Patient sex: M
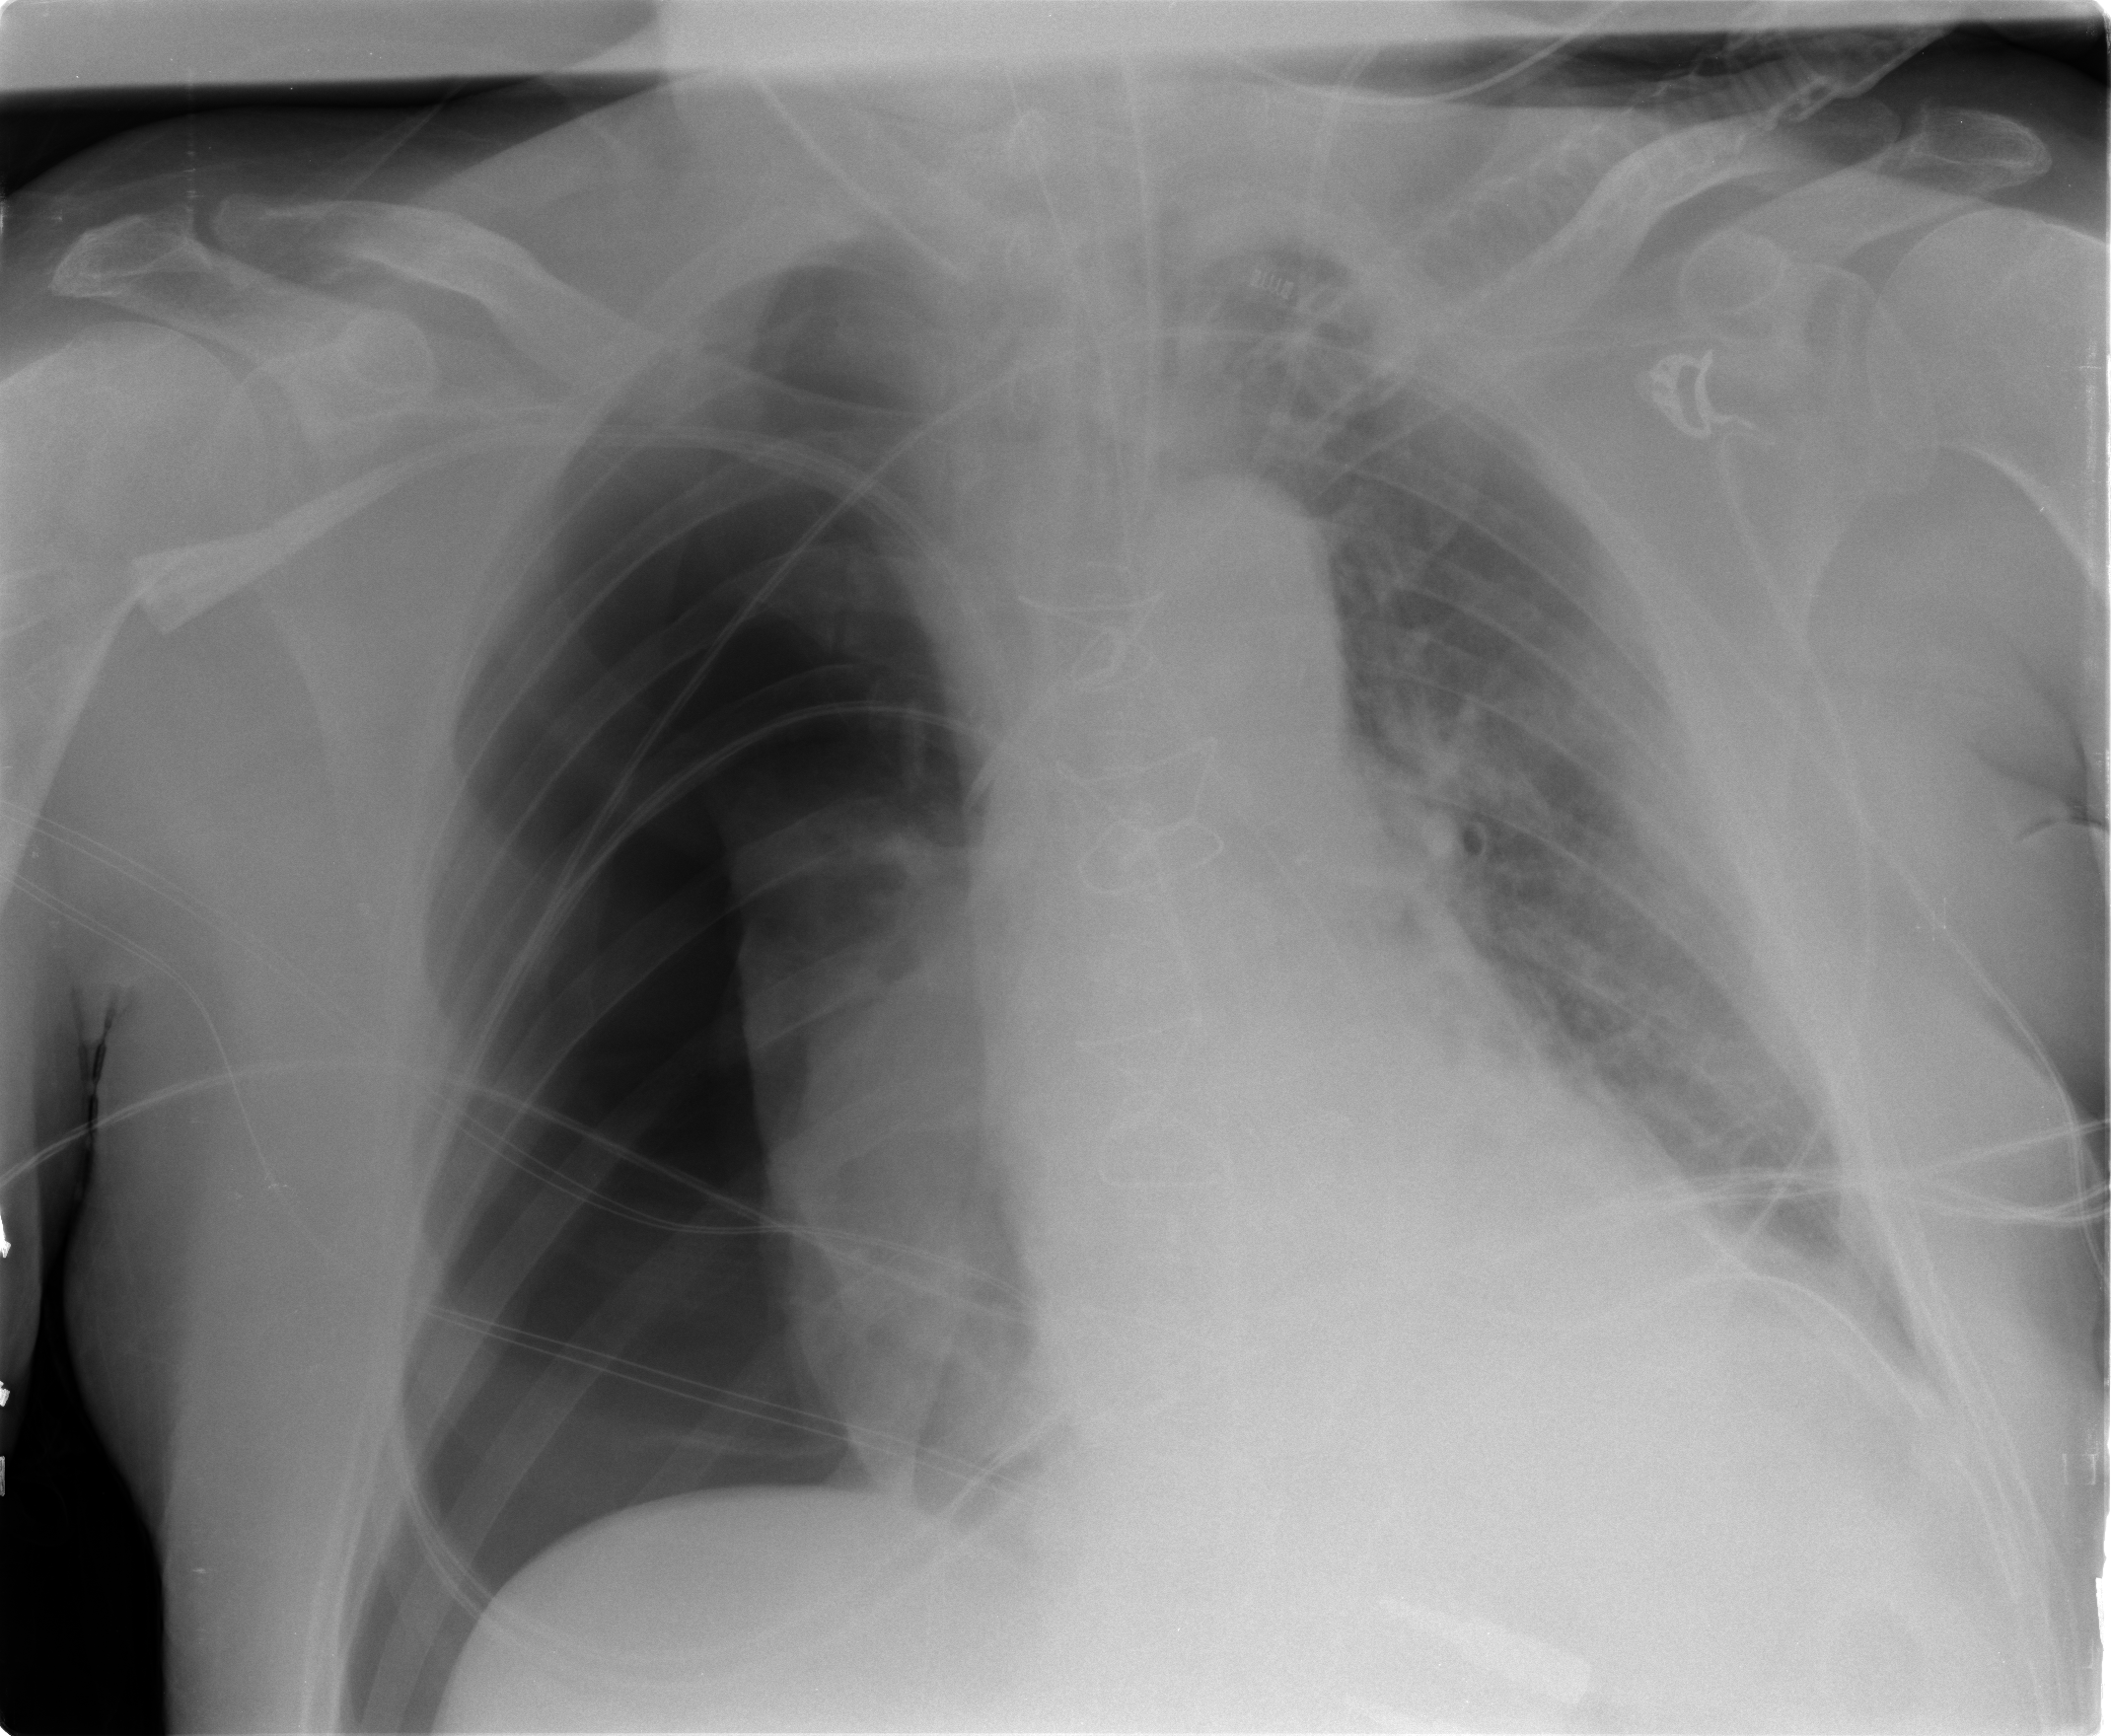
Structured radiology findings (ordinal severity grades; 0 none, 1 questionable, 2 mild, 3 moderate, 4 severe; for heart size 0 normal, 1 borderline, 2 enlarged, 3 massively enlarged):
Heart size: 0
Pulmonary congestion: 2
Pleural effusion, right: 0
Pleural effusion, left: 2
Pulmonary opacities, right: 0
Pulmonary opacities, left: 0
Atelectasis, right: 4
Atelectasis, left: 2